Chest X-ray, AP view. Patient: 54 years old, sex M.
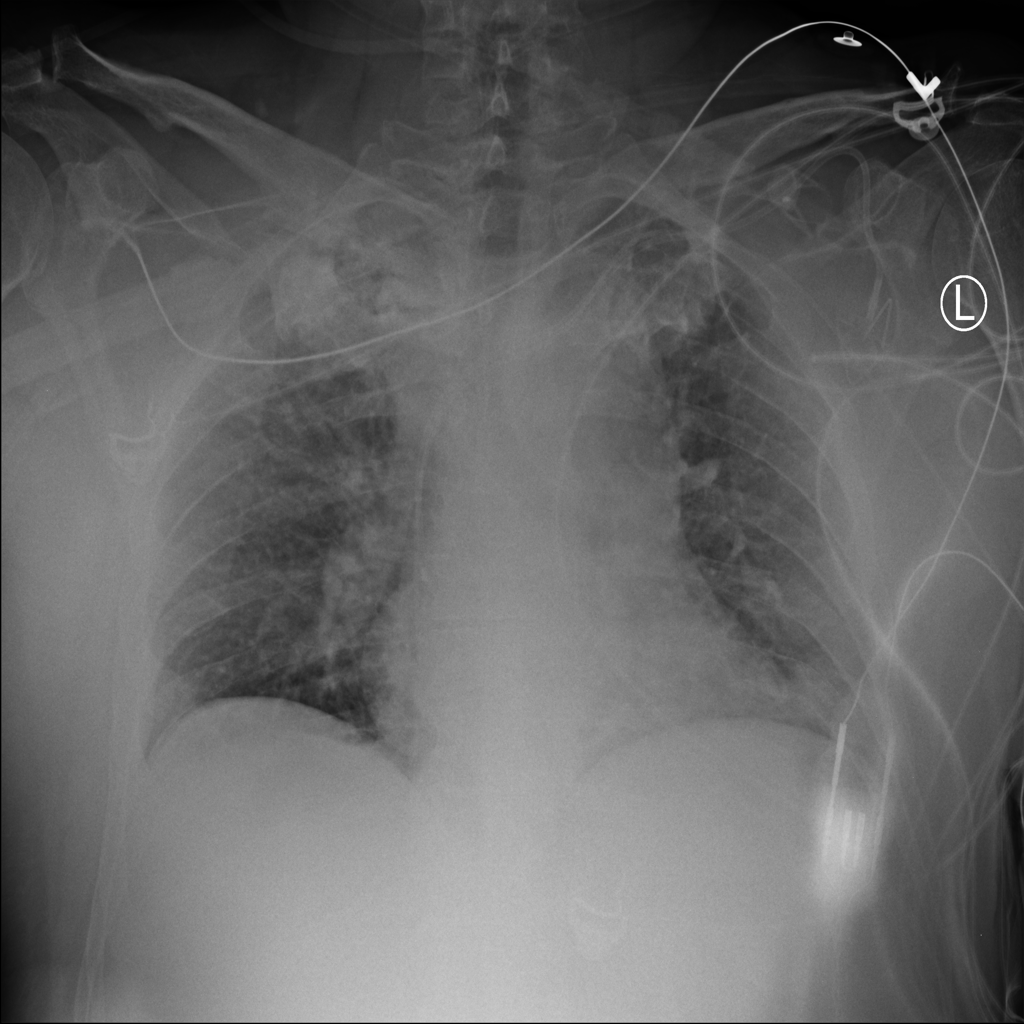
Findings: Atelectasis, Infiltration